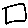
Label: square